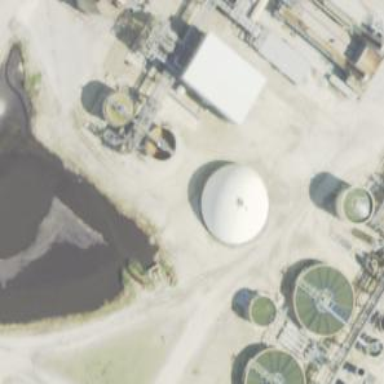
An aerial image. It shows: Storage tank building.